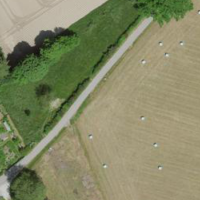
EUNIS habitat code: 52
Species observed at this site:
Humulus lupulus